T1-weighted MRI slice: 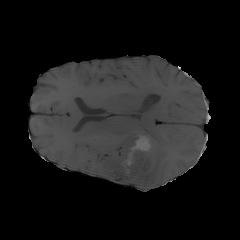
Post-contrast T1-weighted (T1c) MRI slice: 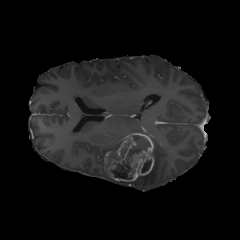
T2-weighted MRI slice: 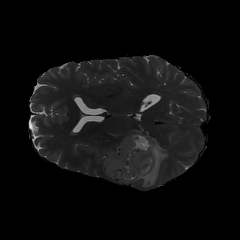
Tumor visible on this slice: yes